【题型】选择题　【知识点】解析几何　【难度】medium
数学中有许多形状优美、寓意美好的曲线，曲线$C:x^2+y^2=1+|x|y$就是其中之一（如图）．给出下列三个结论：

\begin{minipage}{0.6\textwidth}
\noindent ①曲线$C$恰好经过6个整点（即横、纵坐标均为整数的点）；\\
②曲线$C$上存在有点到原点的距离超过$\sqrt{2}$；\\
③曲线$C$所围成的“心形”区域的面积大于3．\\
其中，所有正确结论的序号是（\quad）\\
A．①\quad B．①②③\quad C．①②\quad D．①③
\end{minipage}
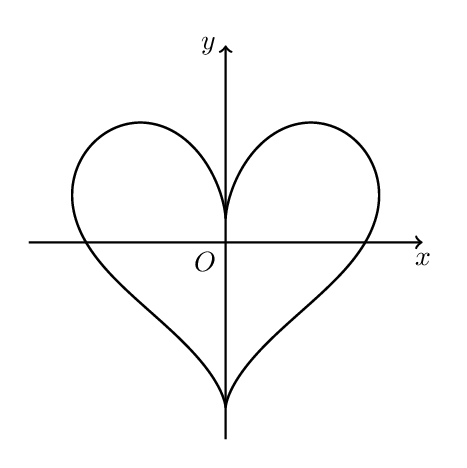
【解答】
\noindent 【答案】D\\
\noindent 【难度】0.4\\
\noindent 【知识点】由方程研究曲线的性质\\
\noindent 【分析】先根据图像的对称性找出整点，再判断是否还有其他的整点在曲线上；找出曲线上离原点距离最大的点的区域，再由基本不等式得到最大值不超过$\sqrt{2}$；在心形区域内找到一个内接多边形，该多边形的面积等于3，从而判断出“心形”区域的面积大于3．\\
\noindent 【详解】对于①，将$x$换成$-x$，方程不变，所以图形关于$y$轴对称，\\
\noindent 当$x=0$时，$y=\pm1$，即曲线经过$(0,1)$，$(0,-1)$，\\
\noindent 当$x>0$时，方程变为$y^2-xy+x^2-1=0$，\\
\noindent 由$\Delta=x^2-4(x^2-1)=4-3x^2\geq0$解得$0<x\leq\frac{2\sqrt{3}}{3}$，\\
\noindent 所以$x$只能取整数解1，\\
\noindent 当$x=1$时，方程变为$y^2-y=0$，\\
\noindent 解得$y=0$或$y=1$，即曲线经过$(1,0)$，$(1,1)$，\\
\noindent 由对称性得曲线还经过$(-1,0)$，$(-1,1)$，\\
\noindent 故曲线一共经过6个整点，$A(0,1)$，$B(0,-1)$，$C(1,0)$，$D(1,1)$，$E(-1,0)$，$F(-1,1)$，故①正确；

\begin{minipage}{0.6\textwidth}
\noindent 对于②，当$x>0$时，由$x^2+y^2=1+xy$得$x^2+y^2-1=xy\leq\frac{x^2+y^2}{2}$，\\
\noindent 当且仅当$x=y=1$时，等号成立，\\
\noindent 所以$x^2+y^2\leq2$，所以$\sqrt{x^2+y^2}\leq\sqrt{2}$，\\
\noindent 即曲线$C$上$y$轴右边的点到原点的距离不超过$\sqrt{2}$，\\
\noindent 由对称性可得曲线$C$上任意一点到原点的距离不超过$\sqrt{2}$，故②错误；\\
\noindent 对于③，如图：\\
\noindent 在$x$轴上方图形面积大于矩形$CDFE$面积$S_1=1\times2=2$，\\
\noindent 在$x$轴下方图形面积大于等腰直角三角形$BCE$面积$S_2=\frac{1}{2}\times2\times1=1$，\\
\noindent 因此曲线$C$所围成的“心形”区域的面积大于$S_1+S_2=2+1=3$，故③正确．\\
\noindent 故选：D
\end{minipage}

\noindent 【点睛】关键点点睛：本题关键是找准图形的信息，比如对称性，整点，内接多边形是解决本题的关键．
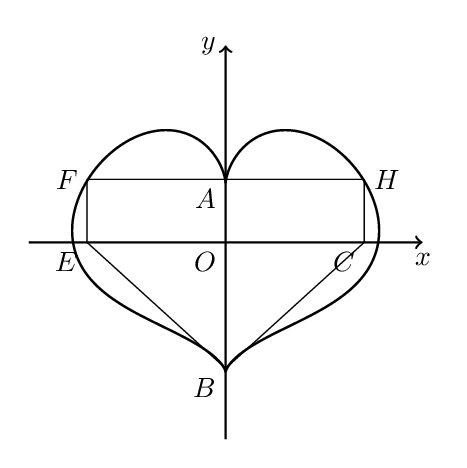